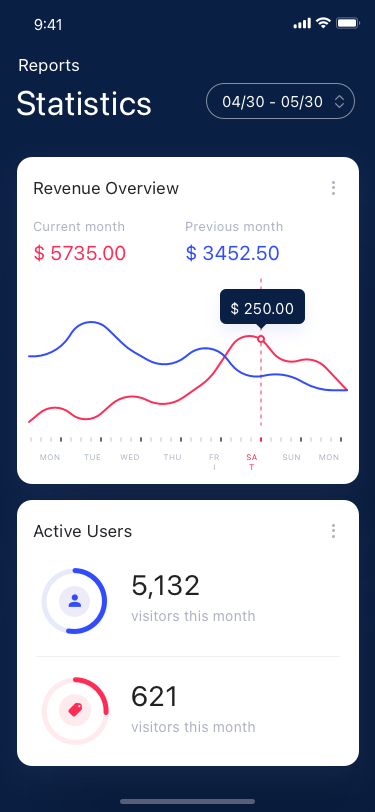
Text in this UI design:
Statistics
04/30 - 05/30
Reports
Mon
Mon
Tue
Wed
Thu
Fri
Sat
Sun
Current month
$ 5735.00
Previous month
$ 3452.50
$ 250.00
Revenue Overview
visitors this month
5,132
visitors this month
621
Active Users